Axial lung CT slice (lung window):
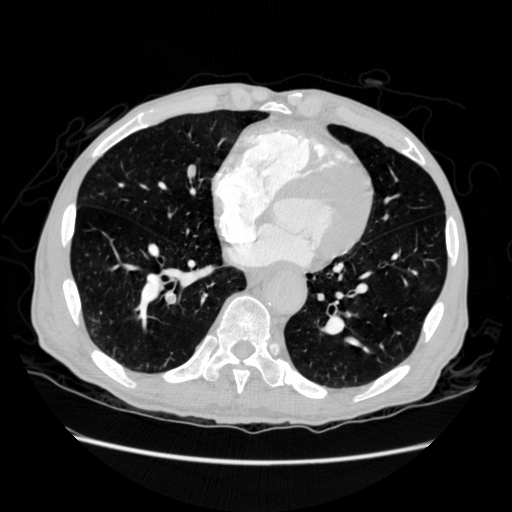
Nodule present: no